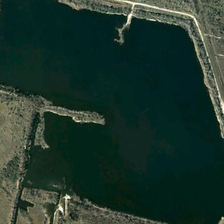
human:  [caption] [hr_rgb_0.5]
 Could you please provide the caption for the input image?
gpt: green trees are around a polygonal green pond .

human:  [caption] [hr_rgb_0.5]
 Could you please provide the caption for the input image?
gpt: green trees are around a polygonal green pond .

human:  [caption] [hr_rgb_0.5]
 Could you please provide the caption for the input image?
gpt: green trees are around a polygonal green pond .

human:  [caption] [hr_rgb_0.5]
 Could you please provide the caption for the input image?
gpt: green trees are around a polygonal green pond .

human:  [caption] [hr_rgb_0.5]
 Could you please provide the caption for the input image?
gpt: green trees are around a polygonal green pond .